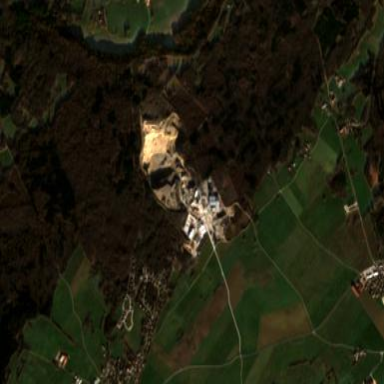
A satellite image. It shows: Quarry area.